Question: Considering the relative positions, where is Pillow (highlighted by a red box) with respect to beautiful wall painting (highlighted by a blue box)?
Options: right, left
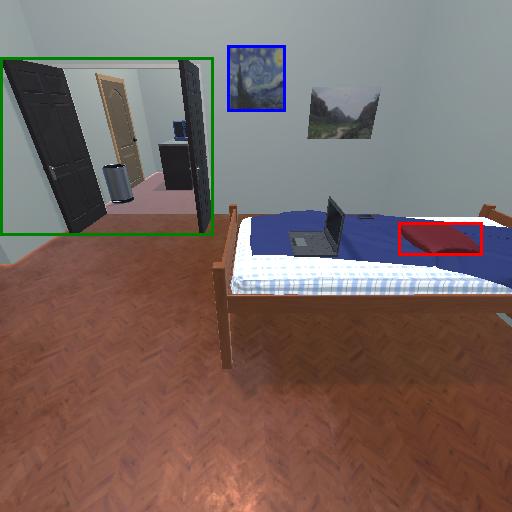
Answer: right